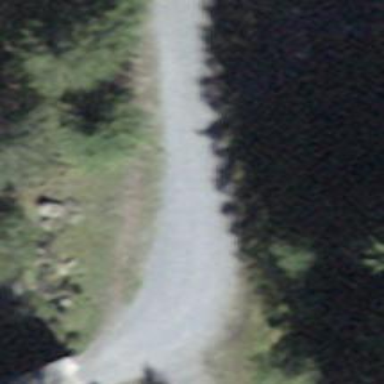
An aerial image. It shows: Well-maintained track road with grade 1 tracktype.